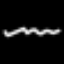
Label: squiggle